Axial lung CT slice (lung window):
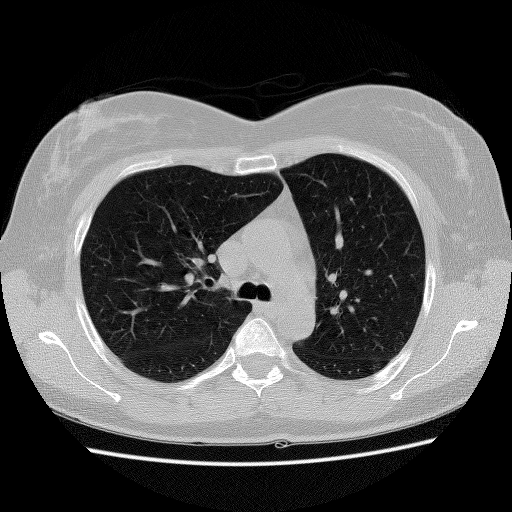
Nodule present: no